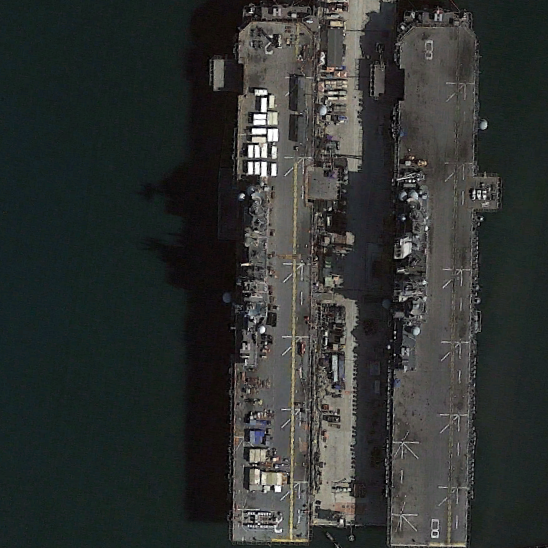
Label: assault